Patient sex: M
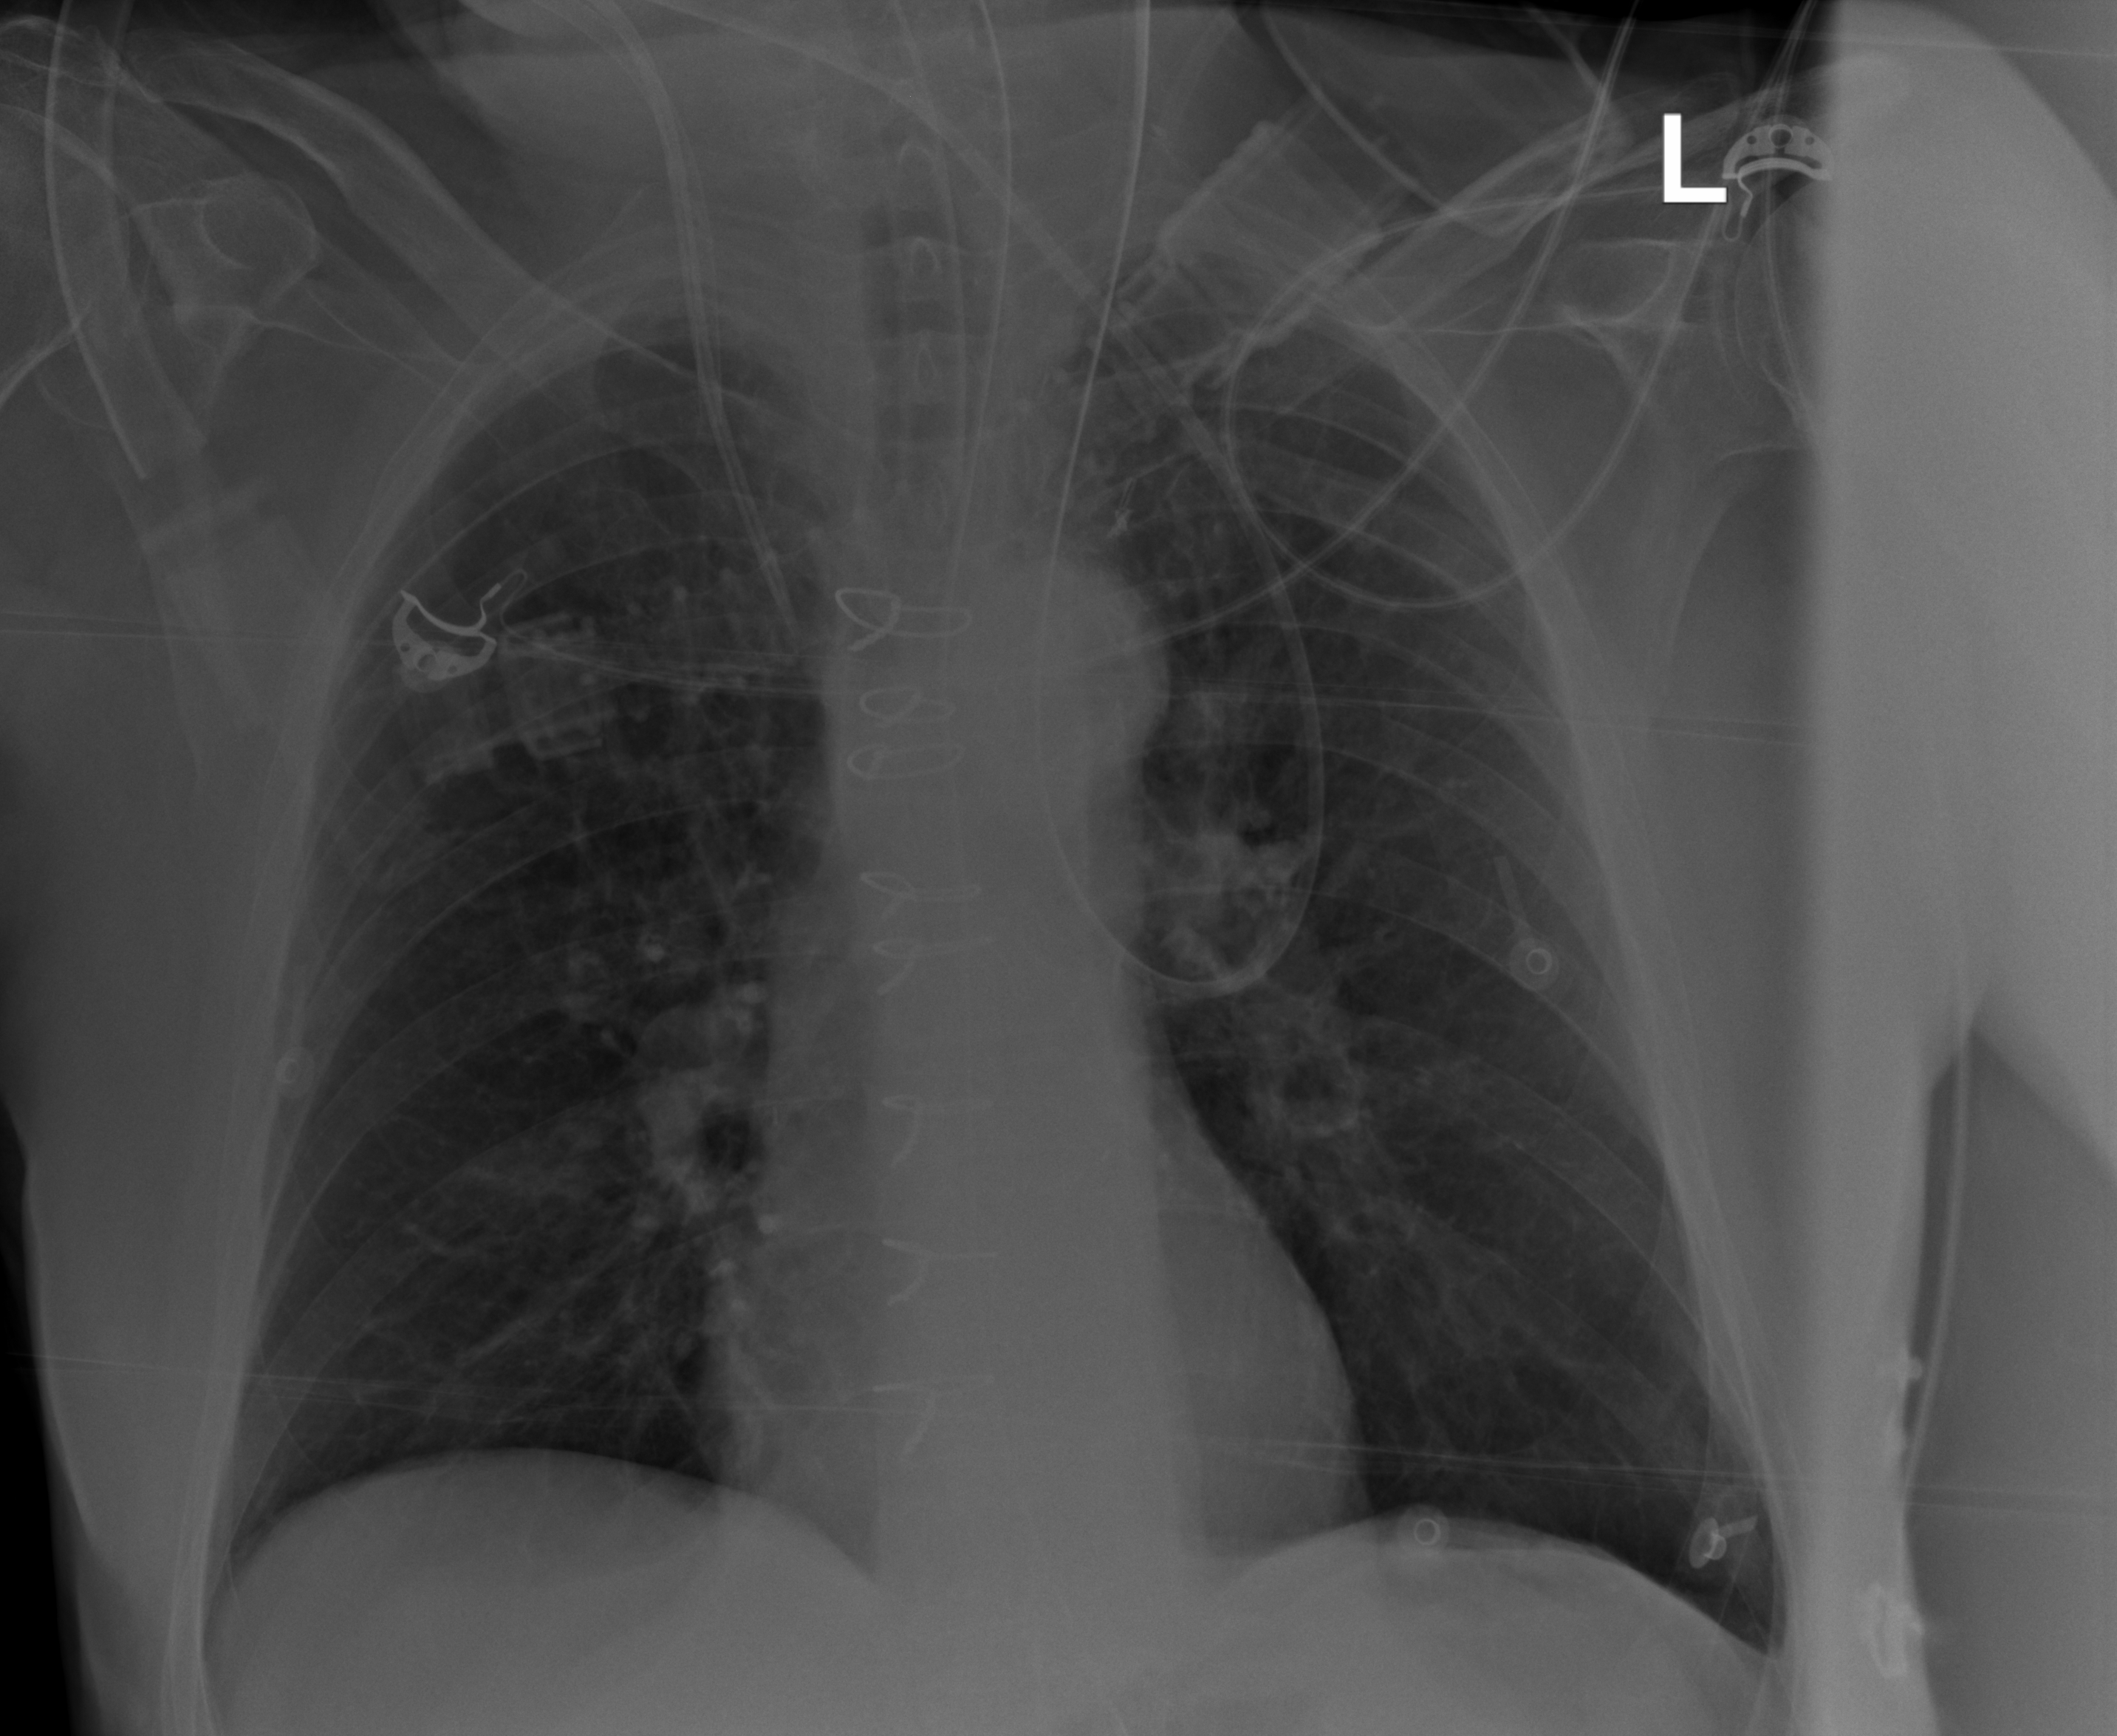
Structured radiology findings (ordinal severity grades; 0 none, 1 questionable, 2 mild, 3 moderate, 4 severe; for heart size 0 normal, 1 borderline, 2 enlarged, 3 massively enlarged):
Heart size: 0
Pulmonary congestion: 0
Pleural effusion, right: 0
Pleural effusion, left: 0
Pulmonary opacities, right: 0
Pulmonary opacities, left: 0
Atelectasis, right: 0
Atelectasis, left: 0